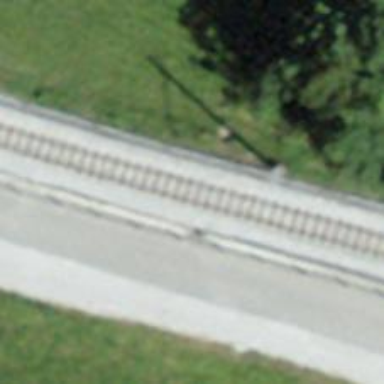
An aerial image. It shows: Narrow-gauge railway track with electrified contact line. The railway has one track.